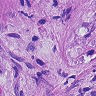
Metastatic tissue present: yes